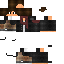
A female human skin with dark skin, wearing brown long hair dressed in a black hoodie and black pants, featuring a closed mouth.